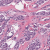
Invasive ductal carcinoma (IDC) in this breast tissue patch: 1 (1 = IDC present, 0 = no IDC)